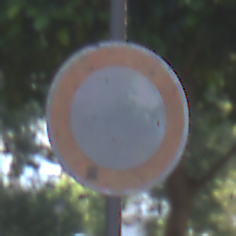
Verkehrszeichen: VerbotFahrzeugeAllerArt
Umgebung: Outdoor, Suburban
Tageszeit: MorningAfternoon
Wetter: PartlyCloudy
Licht: Natural
Jahreszeit: NotSpecified
Kontrast: LowContrast